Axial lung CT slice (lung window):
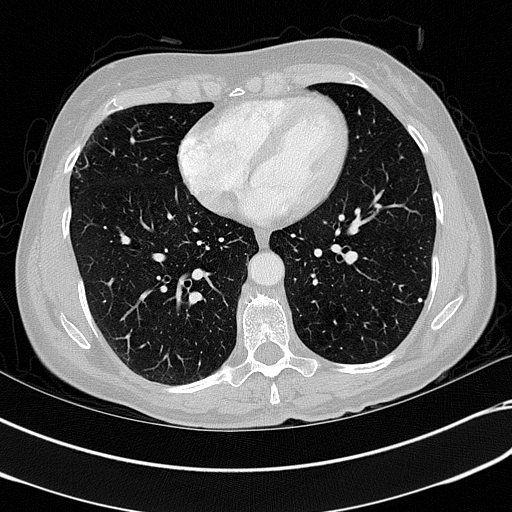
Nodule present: no